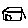
Label: house